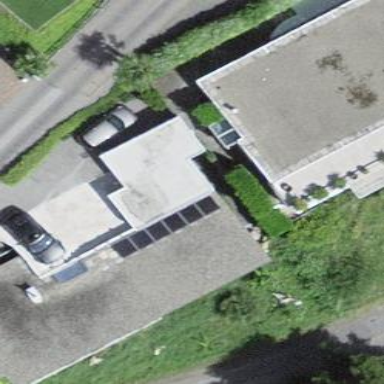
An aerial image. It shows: Group of garages.